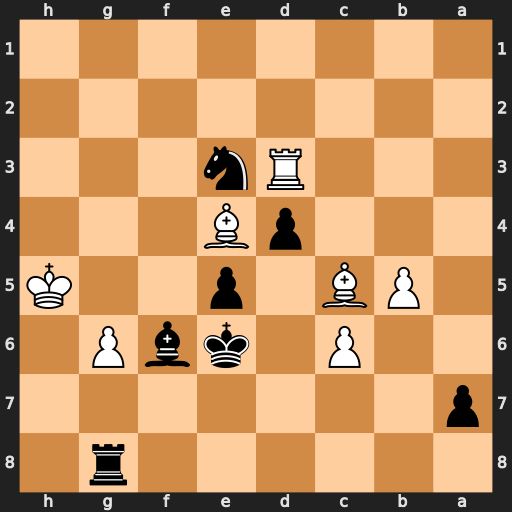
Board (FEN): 6r1/p7/2P1kbP1/1PB1p2K/3pB3/3Rn3/8/8
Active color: b
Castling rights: -
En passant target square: -
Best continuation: Rh8#